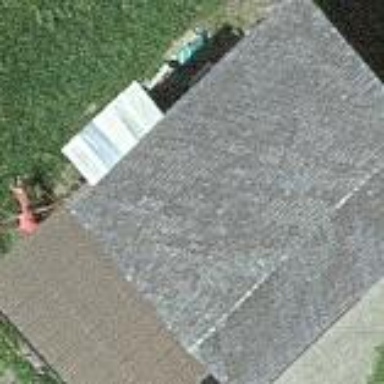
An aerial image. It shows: Rural barn.